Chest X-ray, PA view. Patient: 41 years old, sex F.
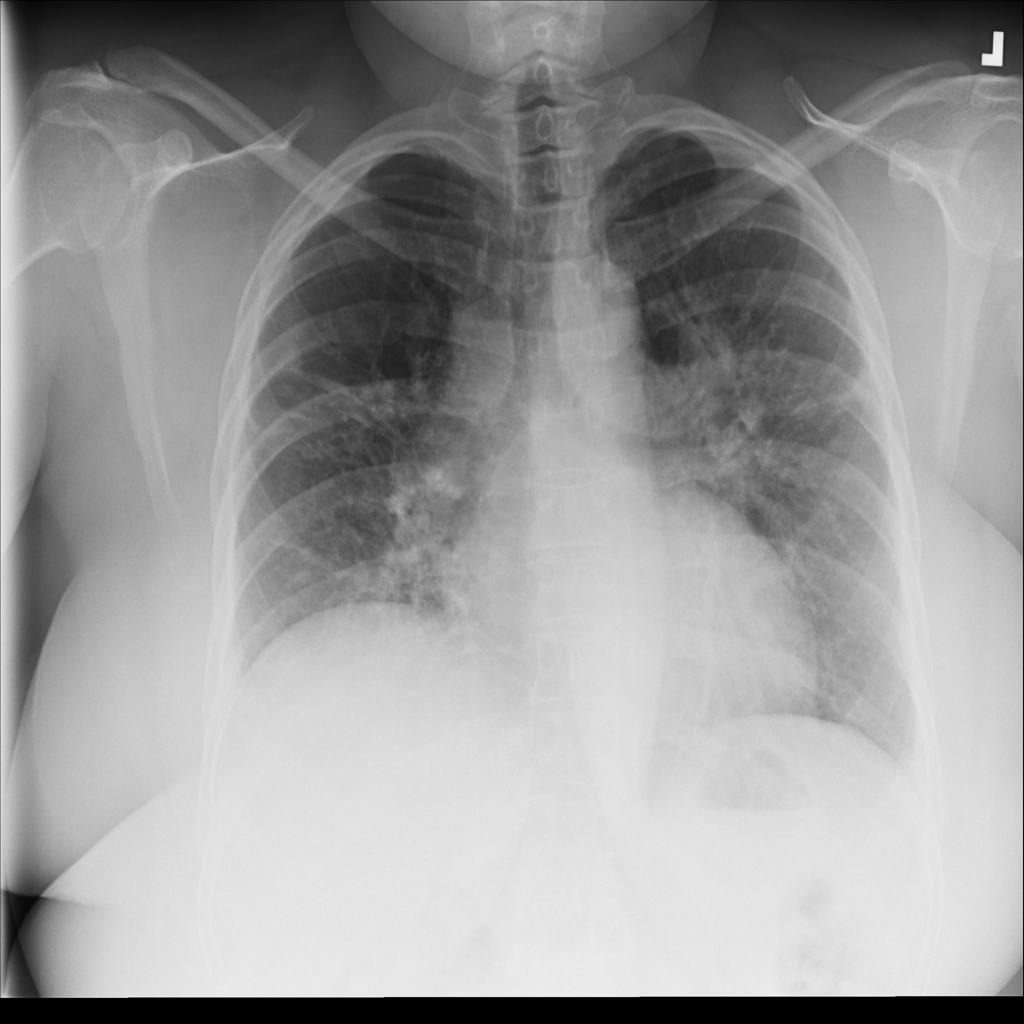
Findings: Atelectasis